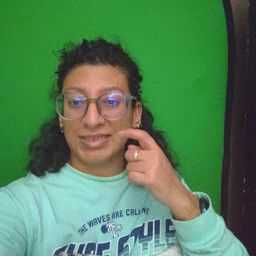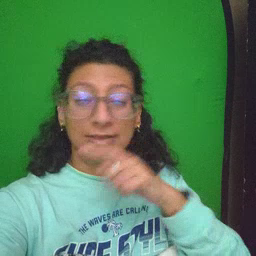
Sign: toothbrush